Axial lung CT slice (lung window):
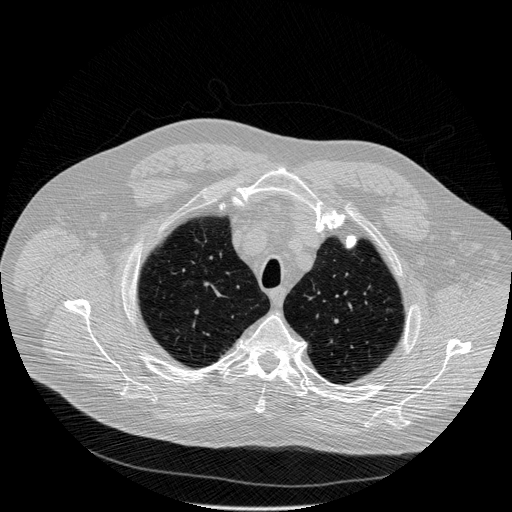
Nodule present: no